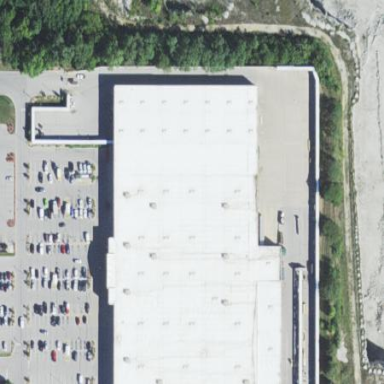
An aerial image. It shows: Retail building.